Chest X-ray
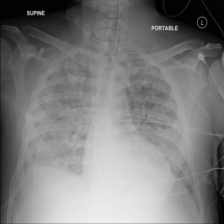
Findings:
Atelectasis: negative
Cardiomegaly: negative
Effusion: negative
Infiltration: positive
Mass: negative
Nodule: positive
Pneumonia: negative
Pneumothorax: negative
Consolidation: negative
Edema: positive
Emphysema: negative
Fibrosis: negative
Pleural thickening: negative
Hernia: negative